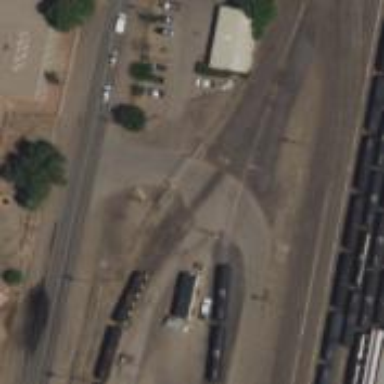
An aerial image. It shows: Railway yard used for servicing trains.